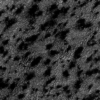
Label: not_dusty